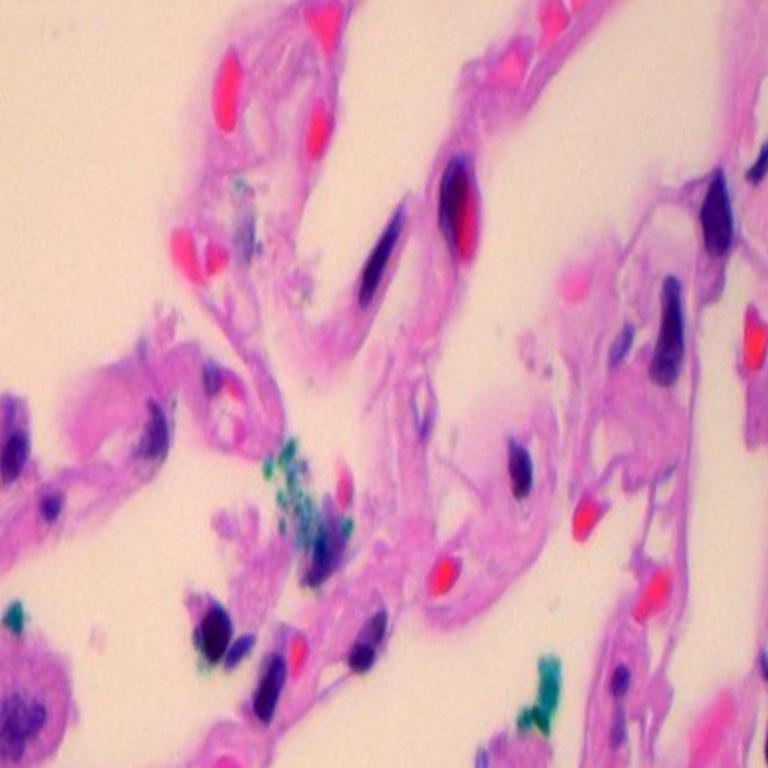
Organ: lung
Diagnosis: benign